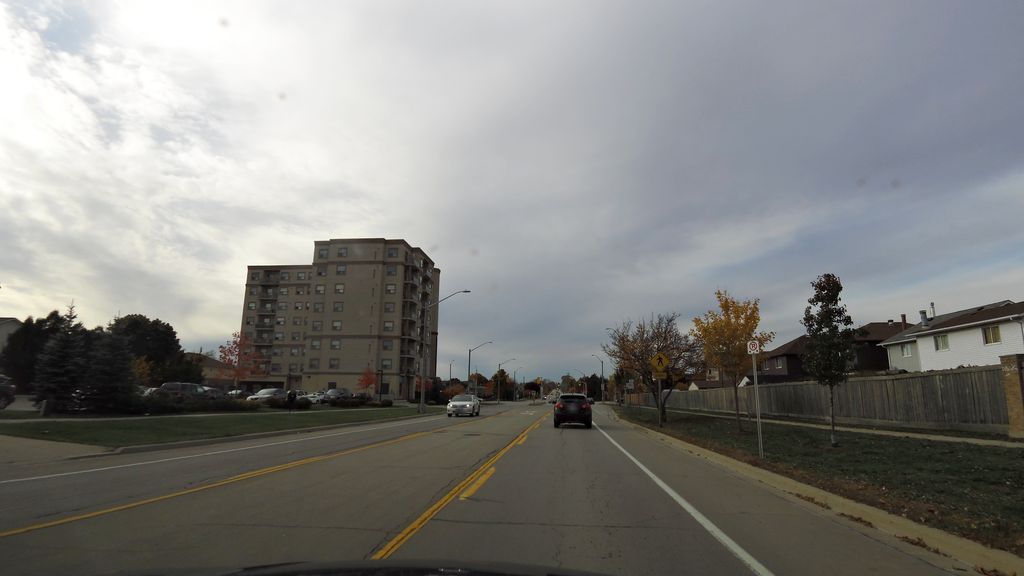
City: hamilton